Question: My subs change automatically into private subs when opening a workbook. So then they don't work anymore.
What is the solution or the cause?

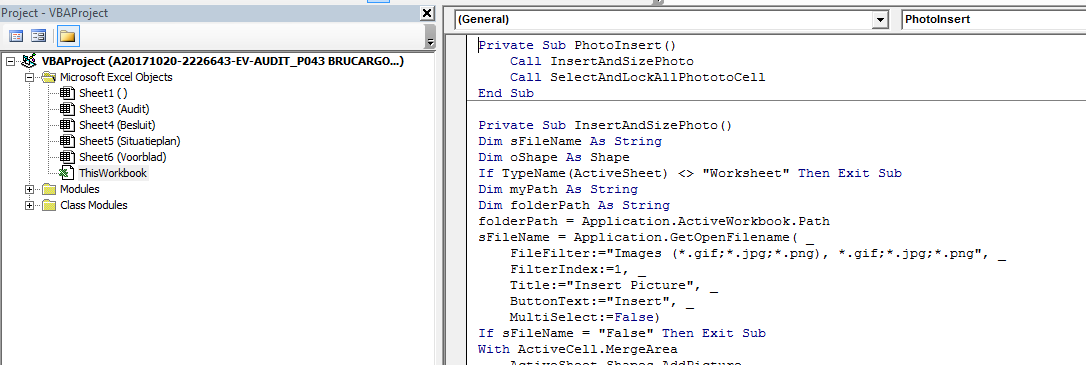
Answer: 'Thisworkbook' is used for workbook triggers like workbook open etc.
You need to place the sub in a normal module without the 'private' keyword
Goto the module folder visible in your image to insert a new module